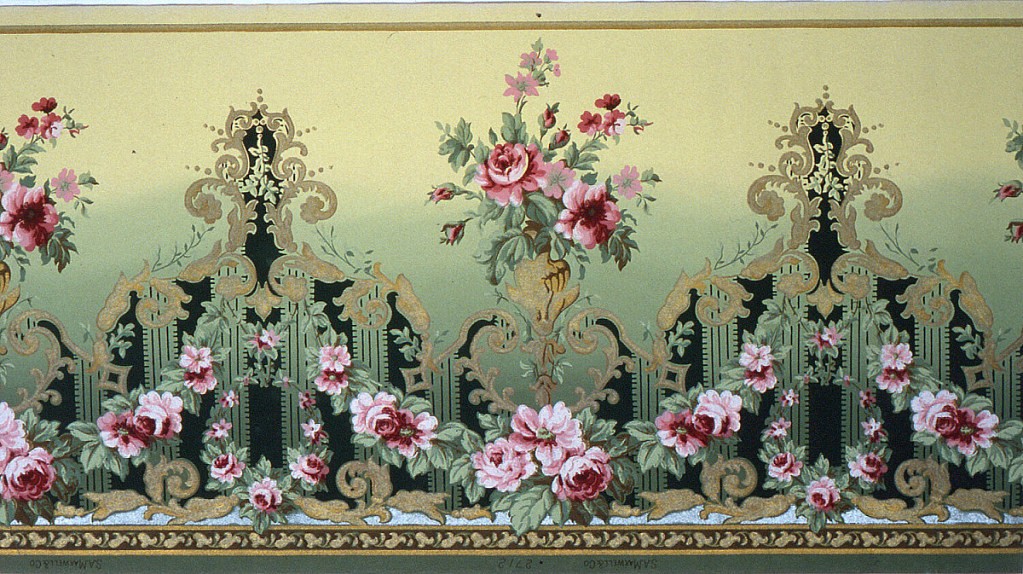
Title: Frieze
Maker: Maxwell & Co., S.A., Chicago, Illinois, USA
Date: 1905–1915
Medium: Machine-printed paper
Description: Floral bouquets alternating with floral wreaths. Motifs are connected by floral swags. Printed on background that shades from yellow at top to green at bottom.